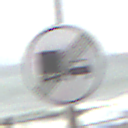
Verkehrszeichen: EndeUeberholverbotKraftfahrzeuge
Umgebung: Outdoor, Suburban
Tageszeit: MorningAfternoon
Wetter: PartlyCloudy
Licht: Natural
Jahreszeit: NotSpecified
Kontrast: HighContrast